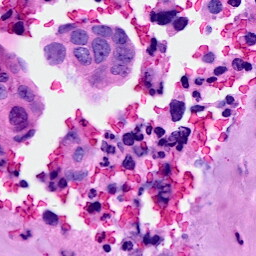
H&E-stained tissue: Breast